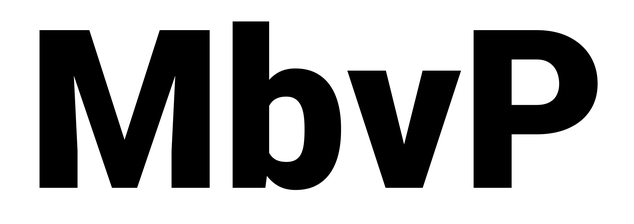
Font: Roboto_Black